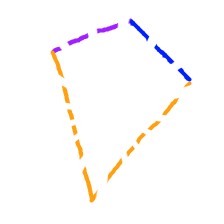
Shape: kite